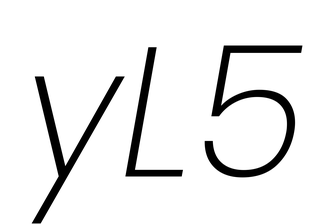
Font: Poppins-ExtraLightItalic